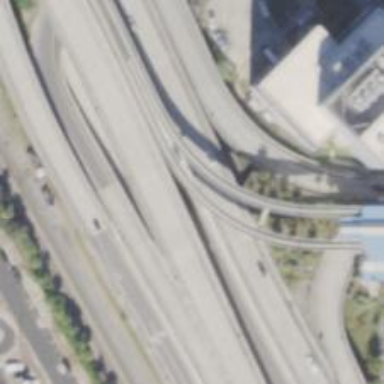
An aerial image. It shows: Monorail bridge.